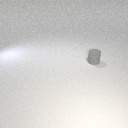
small gray rubber cylinder